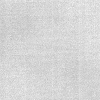
Atmospheric dust classification: dusty